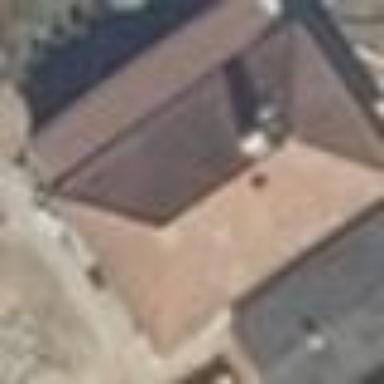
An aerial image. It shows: Hipped roof house.